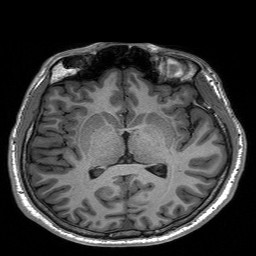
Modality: T1w
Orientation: coronal
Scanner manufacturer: siemens
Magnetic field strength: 3 T
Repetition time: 2.3 s
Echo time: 0.00197 s